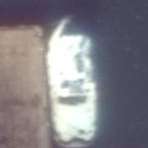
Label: civil